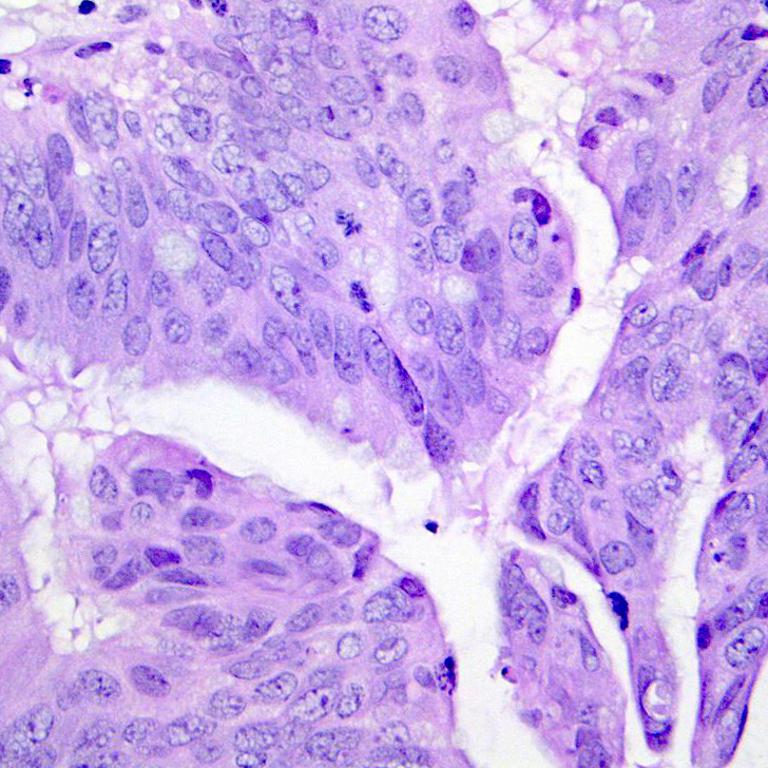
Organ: colon
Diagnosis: adenocarcinomas